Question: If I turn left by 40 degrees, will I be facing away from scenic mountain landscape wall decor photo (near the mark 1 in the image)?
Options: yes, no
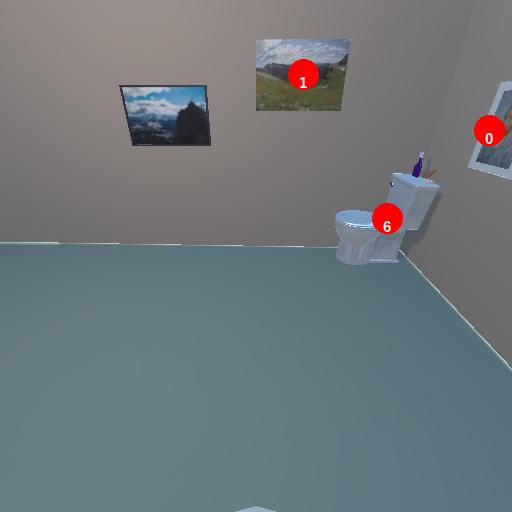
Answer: yes